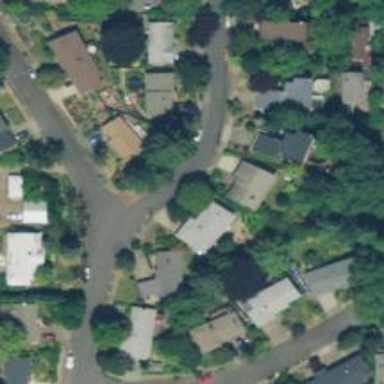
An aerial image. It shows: Asphalt road in residential area.